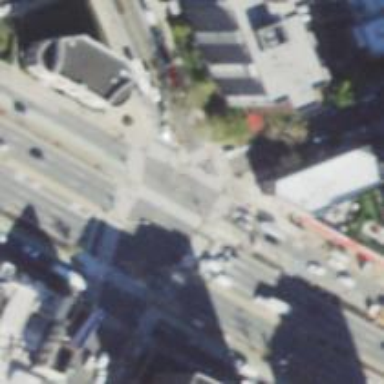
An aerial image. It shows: Footway that serves as traffic island.